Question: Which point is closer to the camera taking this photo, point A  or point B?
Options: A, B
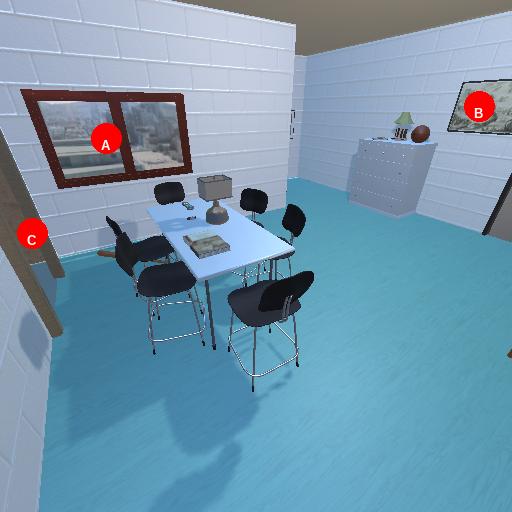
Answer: A